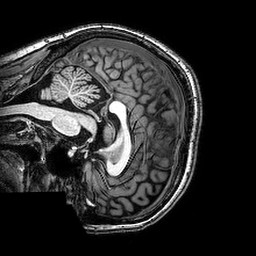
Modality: T1w
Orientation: sagittal
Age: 23
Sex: female
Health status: healthy
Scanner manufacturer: philips
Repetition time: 0.008173 s
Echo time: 0.00375 s